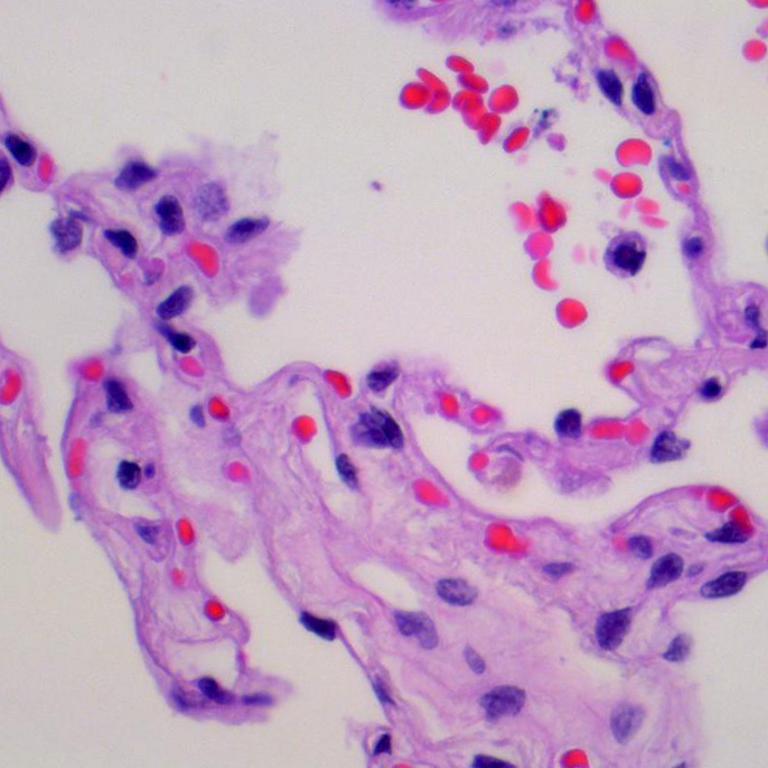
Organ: lung
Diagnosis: benign